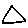
Label: triangle